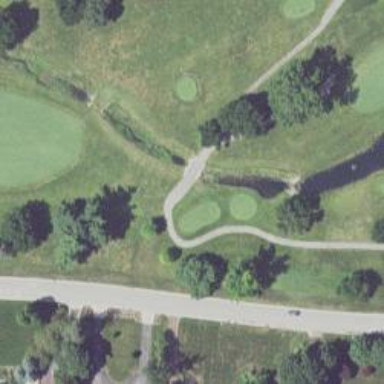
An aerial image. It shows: Service road designated as golf cart path.